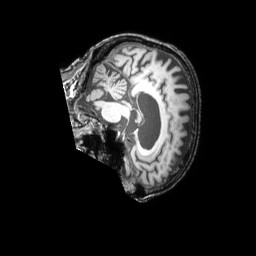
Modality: T1w
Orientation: sagittal
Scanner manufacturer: philips
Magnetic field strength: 3 T
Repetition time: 0.009869 s
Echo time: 0.004593 s